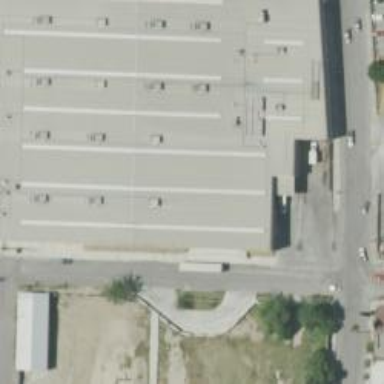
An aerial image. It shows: Wholesale shop located inside building.